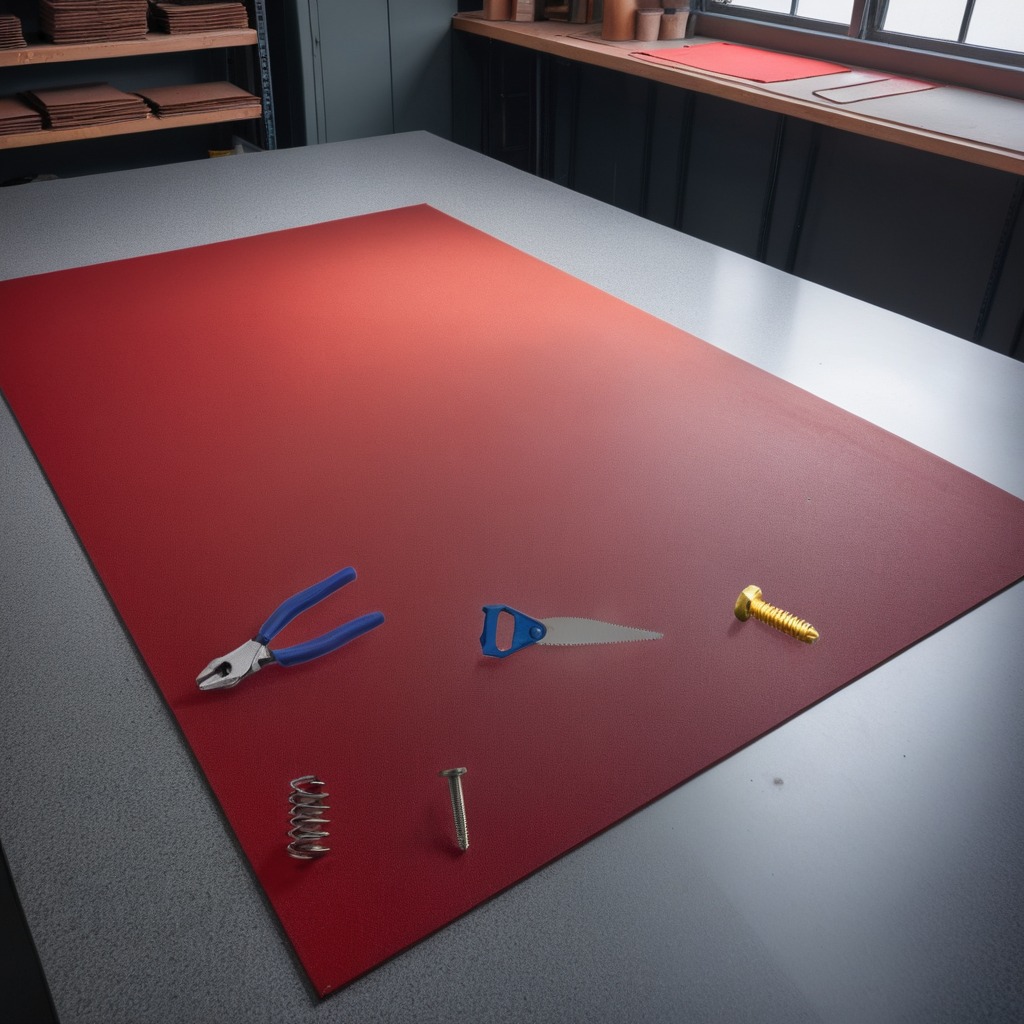
A metal machine screw, an iron nail, pliers, a coiled metal spring, and a handheld metal saw are lying on the clean granite tabletop covered with a red rubber mat inside a workshop under bright overhead lighting crisp shadows high clarity worn but beneath the mat.